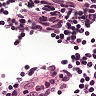
Metastatic tissue present: no